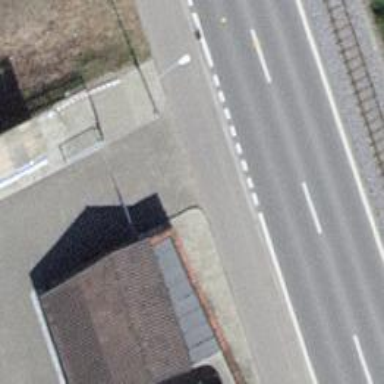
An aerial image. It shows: Flagpole which is man-made.